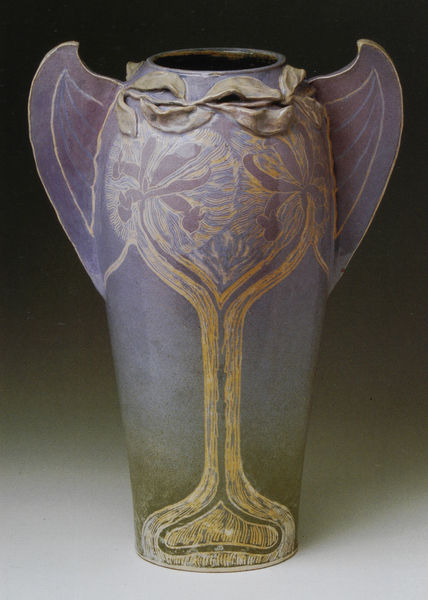
Titel: Vase mit Flügelgriffen und plastischem Blatt
Künstler: Theodor H. Schmuz-Baudiss
Standort: München
Institution: Privatbesitz
Schlagwörter: baum, blau, blätter, flügel, körper, schatten, gelb, grün, ocker, blume, blumen, braun, glas, licht, schwarz, blüten, schloss, beige, muster, ornament, arme, gold, kelch, pflanze, ohren, rosa, kanne, keramik, krug, ton, vase, relief, blumenvase, abhang, gebirge, hang, lila, violett, linien, erhaben, jugendstil, floral, ornamente, verzierung, bauch, striche, bemalt, foto, fotografie, photographie, stiel, burg, form, stengel, violet, photo, öffnung, iris, farbfoto, zier, lilien, bemalung, emile gallé, gallé, innenform, majolika, modelliert, opak, sschloss